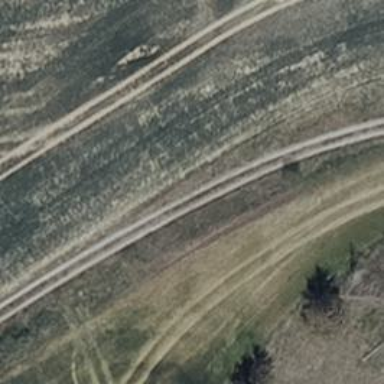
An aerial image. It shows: Track road with grade3 tracktype.